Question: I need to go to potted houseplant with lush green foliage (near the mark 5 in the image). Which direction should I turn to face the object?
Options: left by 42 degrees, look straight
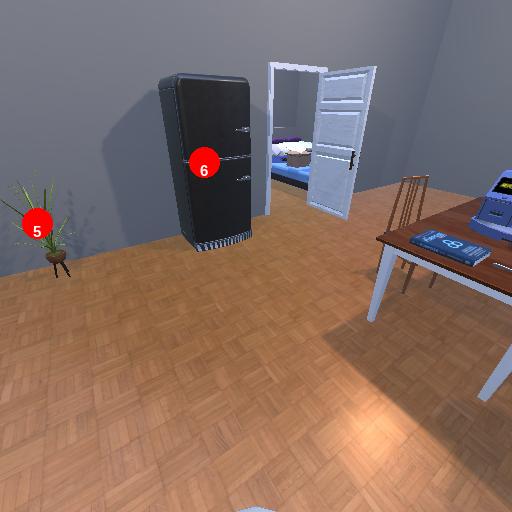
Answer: left by 42 degrees